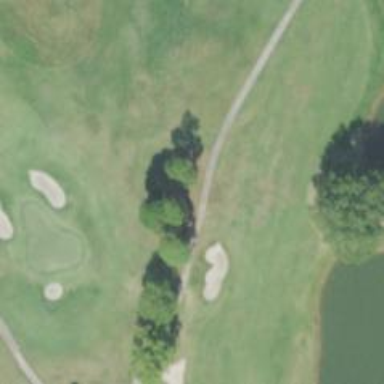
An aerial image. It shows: Golf cartpath that is also road path.